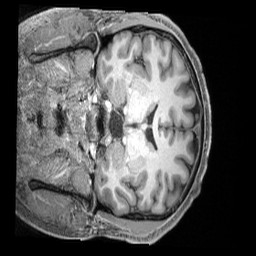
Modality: T1w
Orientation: coronal
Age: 36
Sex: male
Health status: ill
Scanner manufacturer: siemens
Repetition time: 2.4 s
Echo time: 0.00231 s